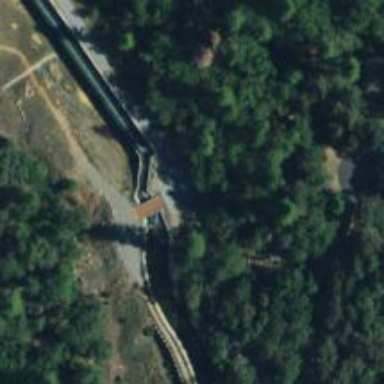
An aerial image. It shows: Aqueduct bridge over canal.